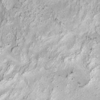
Label: not_dusty